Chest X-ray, PA view. Patient: 50 years old, sex M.
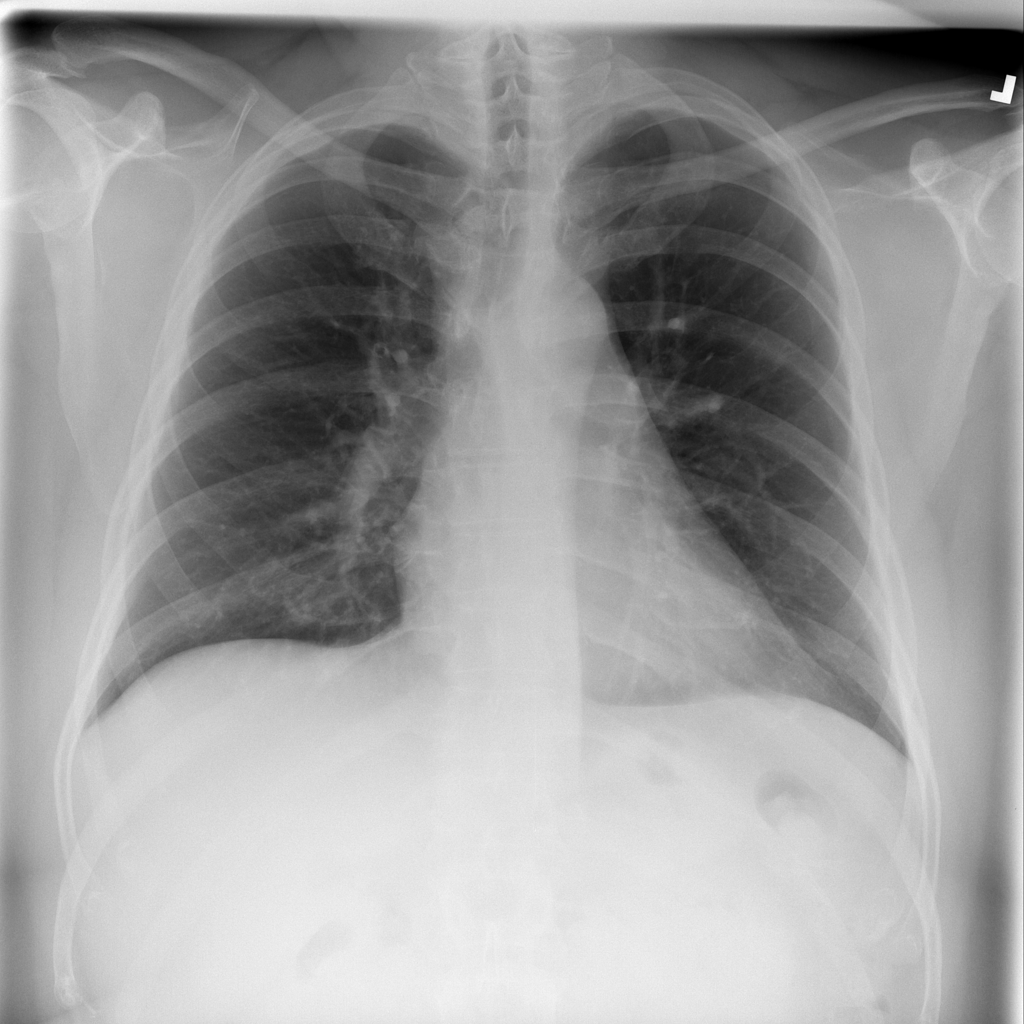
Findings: No Finding